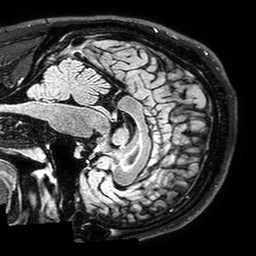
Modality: T2w
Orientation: sagittal
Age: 37
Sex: male
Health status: healthy
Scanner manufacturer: philips
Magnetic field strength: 3 T
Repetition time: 5 s
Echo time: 0.2902 s